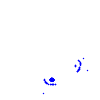
Particle: pion